Question: I've downloaded the Windows Phone 8 extension for Visual Studio 2012 of SQLite from <URL>
However, upon compiling, I get this error:
> The processor architecture of the project being built "Any CPU" is not
supported by the referenced SDK "SQLite.WP80, Version=3.7.15.2".
Please consider changing the targeted processor architecture of your
project (in visual studio this can be done through the Configuration
Manager) to one of the architectures supported by the SDK: "x86,
ARM". FacebookRandomizerWindowsPhone
Obviously, I've tried changing the Platform target in the project in Visual Studio 2012, the same way I did with a Windows 8 app I've developed, which worked.
However, in the Windows Phone 8 application, I can't change the Platform Target, only the platform on the top, which does not change the platform target:

Has anyone had this issue?
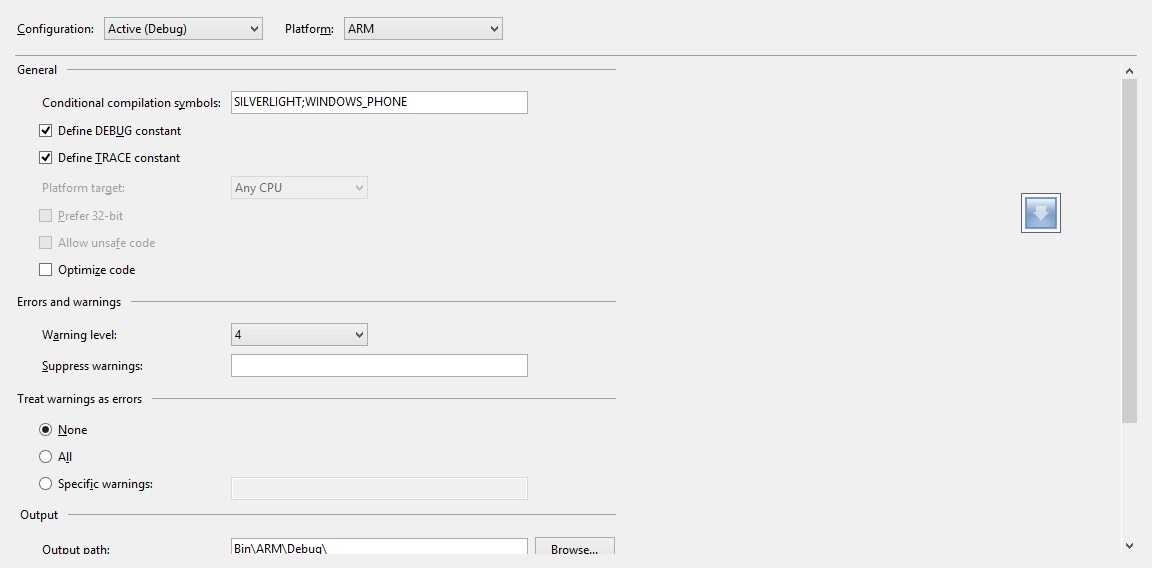
Answer: Go To
> Build => Configuration Manager
and change settings from there
First you have to set the Configuration settings through because your Build setup uses the settings defined through